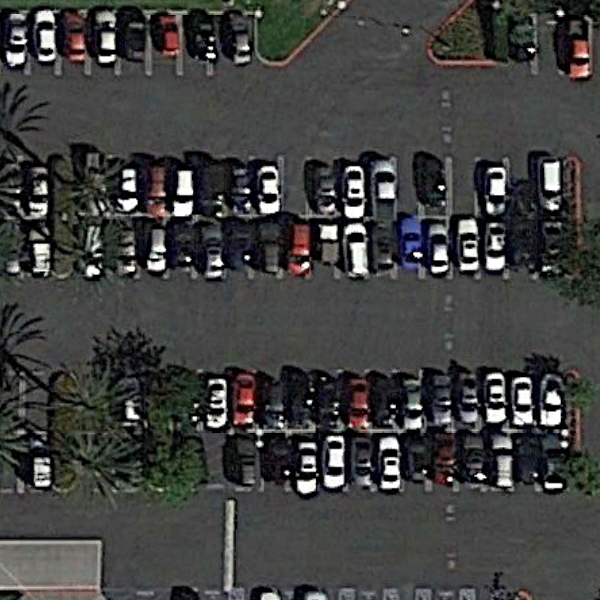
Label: Parking